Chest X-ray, PA view. Patient: 45 years old, sex M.
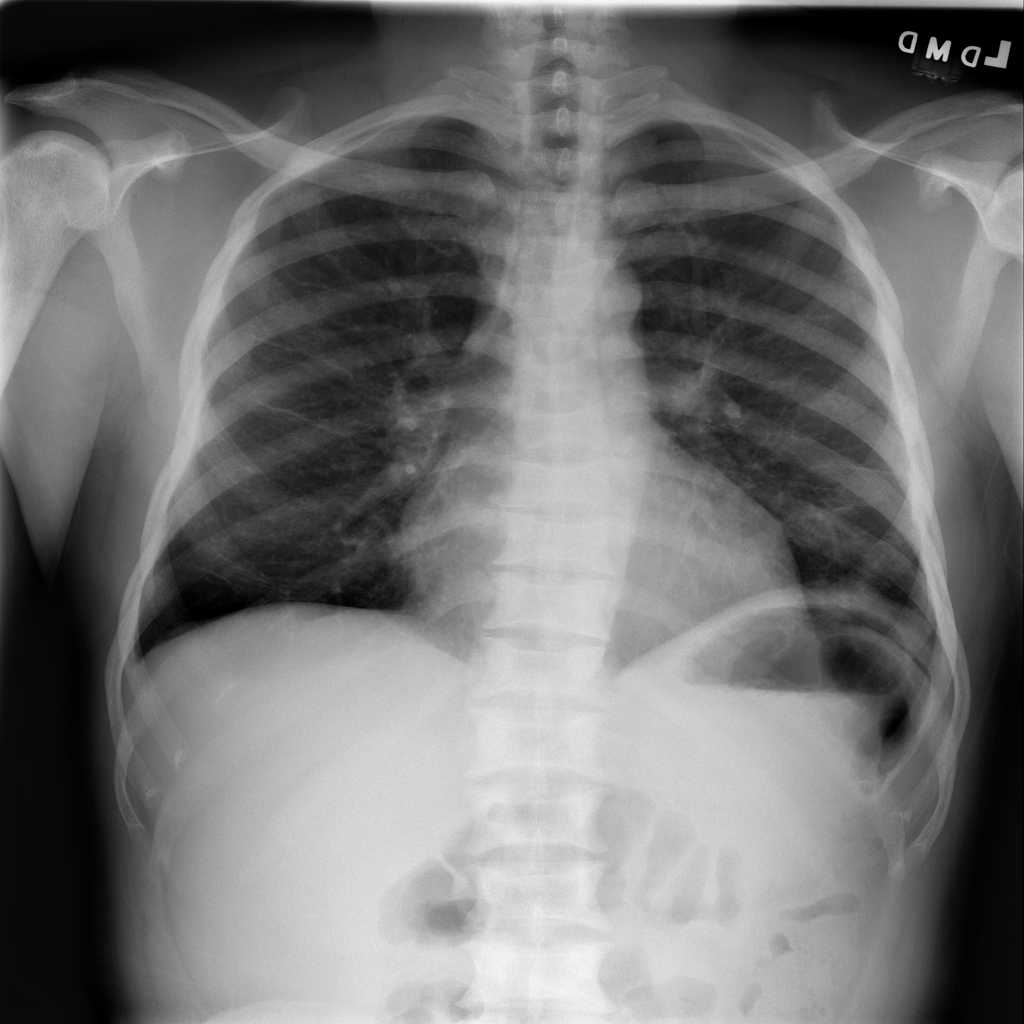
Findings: Atelectasis